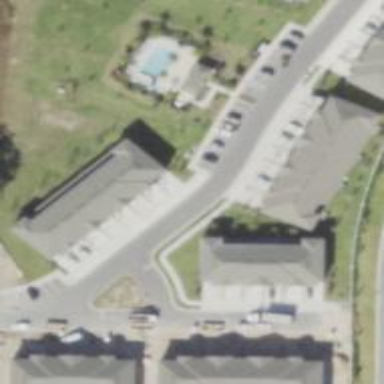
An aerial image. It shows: Residential road.